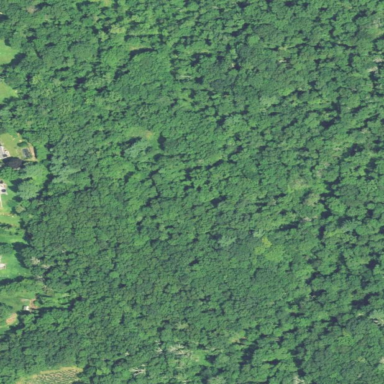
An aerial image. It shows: Existing Preserved Open Space in woodland area.